Current action and preconditions to check: trajectory_clear

Your task: For each precondition in the list above, predict whether it will hold at this action.

Consider the current scene as observed from the mobile robot's camera, and analyze the predicted future states of all dynamic agents (e.g., people, animals, vehicles, or any moving entities) within the NEXT SECOND.

IMPORTANT: Only answer "very likely" if you are absolutely certain—based on strong, clear evidence—that a dynamic agent will violate the precondition in the predicted future state. Do NOT answer "very likely" for unlikely, ambiguous, or low-probability risks.

Ask yourself for each precondition: Is there a high probability, with clear and convincing evidence, that the predicted future states of any dynamic agent will interfere with the predicted future state of the currently executing action within the NEXT SECOND, causing that precondition to fail?

Assess the risk level based on these predictions. Use "likely" or "very likely" if motions create a clear risk of interference.

Use "neutral" or "improbable" if agents are nearby but their predicted paths are clearly diverging or non-conflicting.

Failure Risk Categories: "very improbable", "improbable", "neutral", "likely", "very likely"

Answer Format: Output ONLY the probability_of_failure value from these categories: "very improbable", "improbable", "neutral", "likely", "very likely"

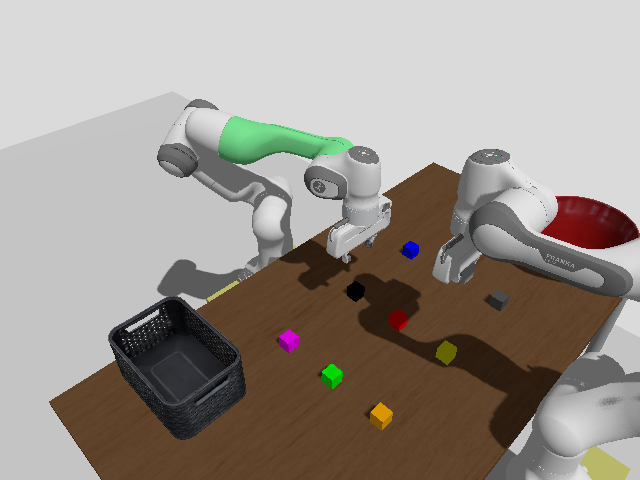

Answer: very improbable